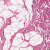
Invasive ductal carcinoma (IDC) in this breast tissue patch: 0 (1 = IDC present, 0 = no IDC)